Question: I'm working on a group project in vb.net on Visual Studio.
Each time I try to upload the project to Google Drive it gives me this error.

I would greatly appreciate any help. Thank you!
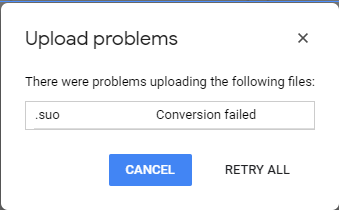
Answer: You can turn off conversion in Settings > General > Convert uploads.